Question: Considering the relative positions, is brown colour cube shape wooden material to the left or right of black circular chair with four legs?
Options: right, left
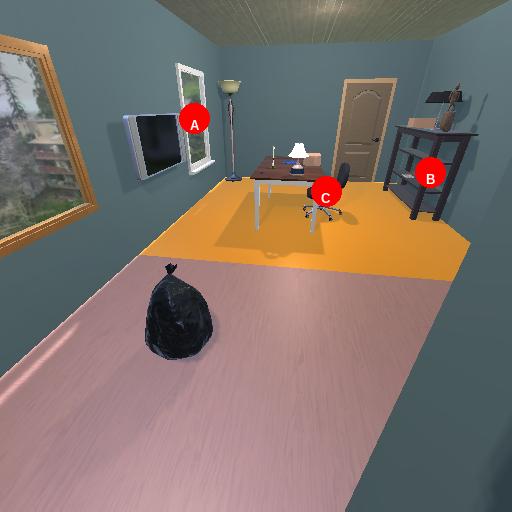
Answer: right